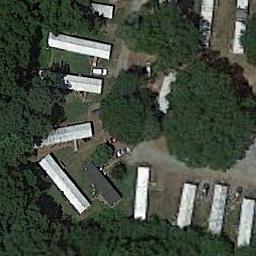
Label: residential